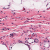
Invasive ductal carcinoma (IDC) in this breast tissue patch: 0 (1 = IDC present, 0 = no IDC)